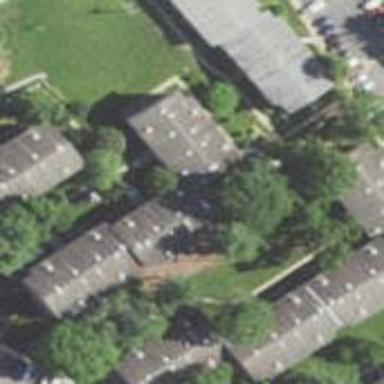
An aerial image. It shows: View of apartment building.